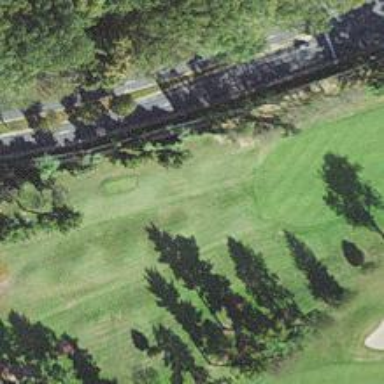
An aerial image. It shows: Grass area designated as golf tee.